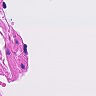
Metastatic tissue present: no